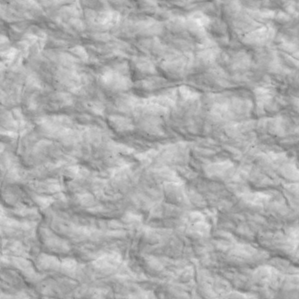
Label: non_frost